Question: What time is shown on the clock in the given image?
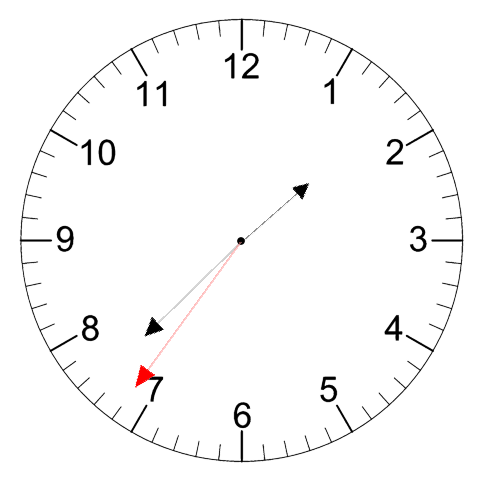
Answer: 01:37:36